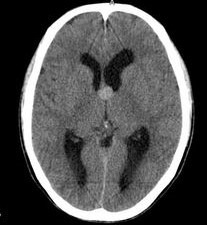
Label: notumor